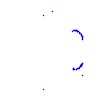
Particle: proton